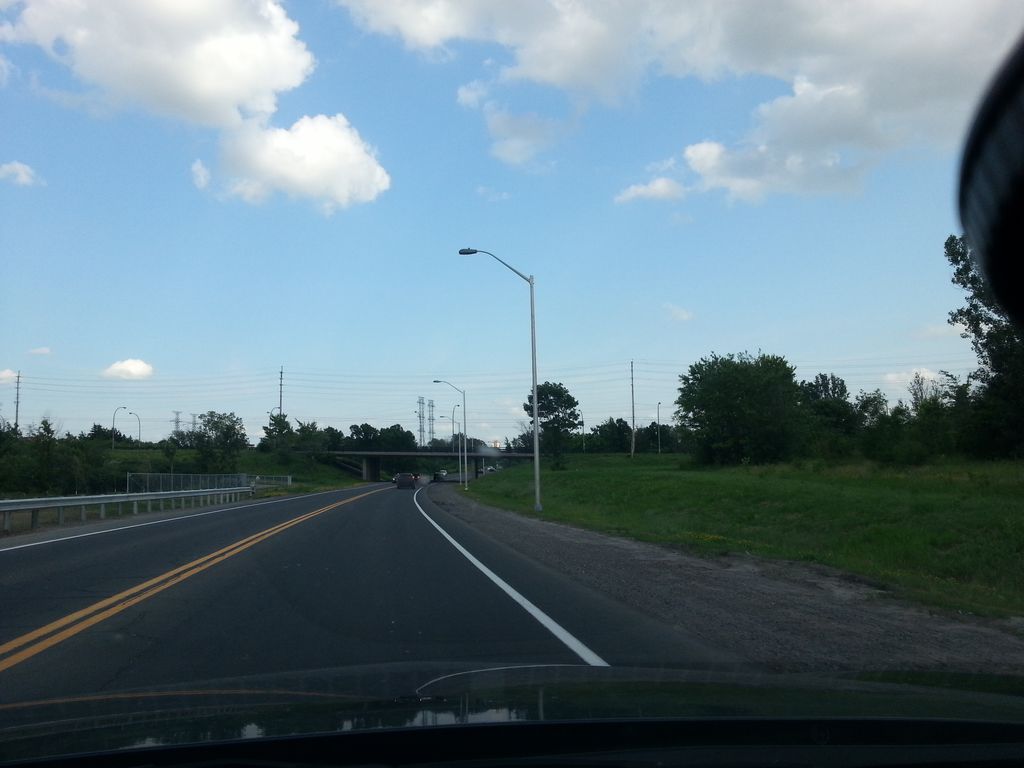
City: ottawa-gatineau